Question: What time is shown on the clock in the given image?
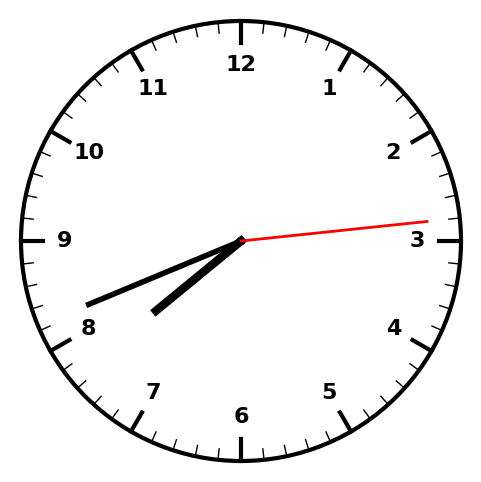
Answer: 07:41:14